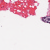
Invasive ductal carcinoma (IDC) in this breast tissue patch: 0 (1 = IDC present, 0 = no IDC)